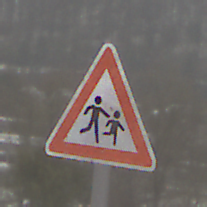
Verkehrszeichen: KinderLinks
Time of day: Midday
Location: Outdoor (Nature)
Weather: Overcast
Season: Winter
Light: Natural